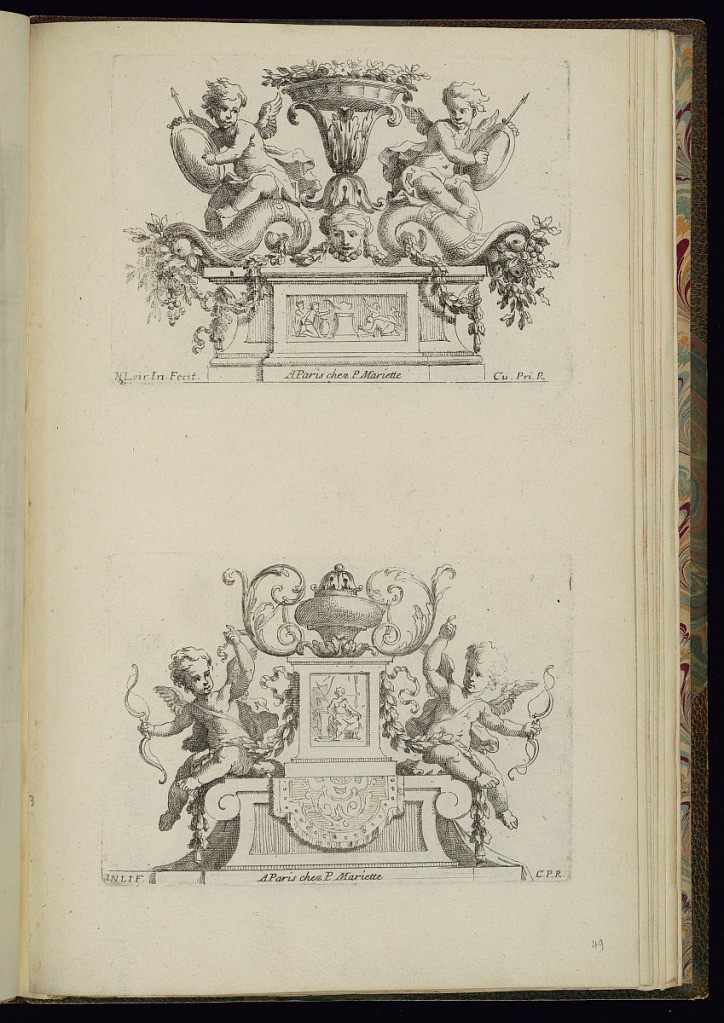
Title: Two Ornament Designs
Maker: Nicolas Pierre Loir, French, 1624 - 1679
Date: ca.1660–1713
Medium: Etching on paper
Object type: Print
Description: Two plates of ornament designs printed on a single sheet, one above the other. The upper plate features a basket of flowers, flanked by winged putti, cornucopia of fruit on a plinth with a frieze of figures, mask, fleurons, and festoons of leaves. The lower plate features a vase on a plinth with a cartouche of a figure, flanked by winged putti, foliate scrolls, scrolling leaves (rinceaux), and festoons of leaves. The plates are each numbered and signed.